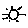
Label: sun